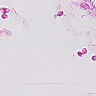
Metastatic tissue present: no